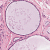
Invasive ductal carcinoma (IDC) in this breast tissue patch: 0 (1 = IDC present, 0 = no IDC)